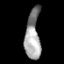
Tissue: prostate
Cell type: T cells
Senescence score: 0.6896
Nuclear area (px): 725
Mean DAPI intensity: 155.992